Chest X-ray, AP view. Patient: 30 years old, sex M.
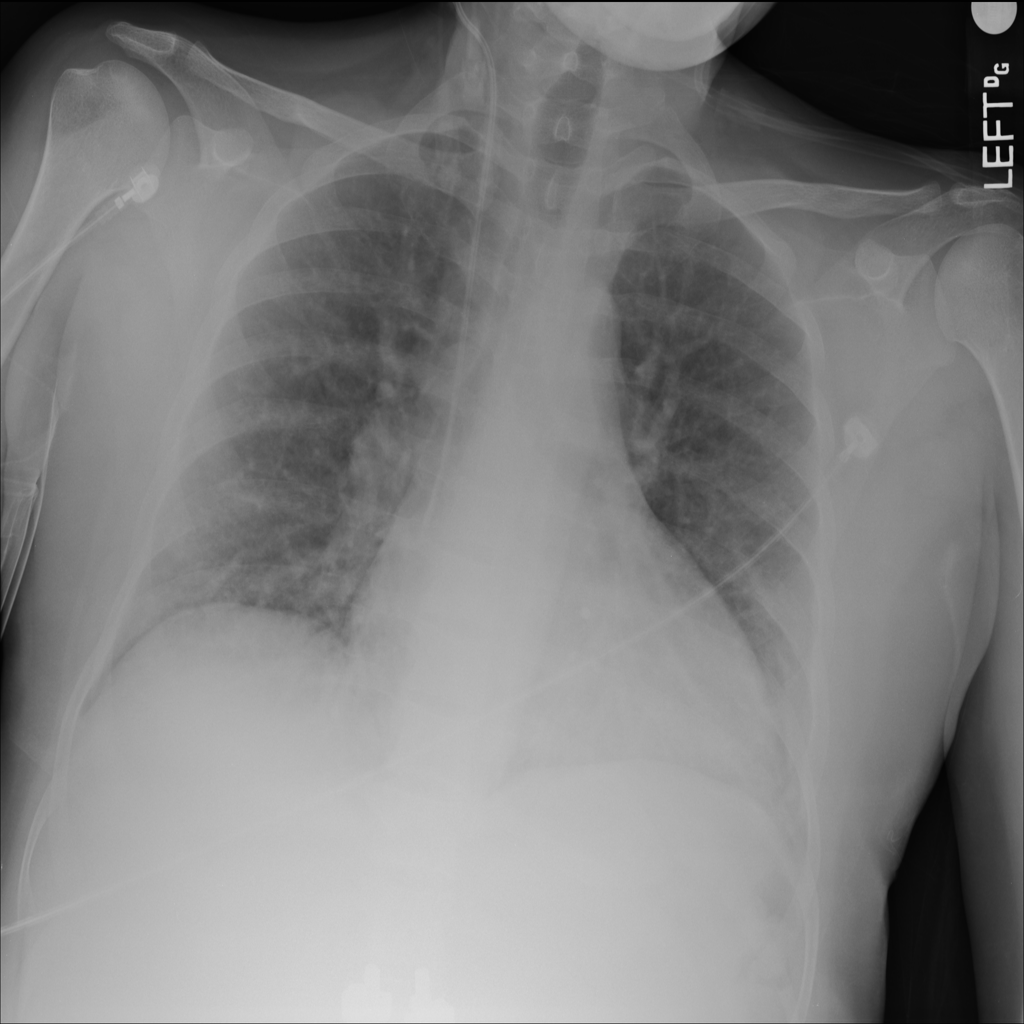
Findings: Cardiomegaly